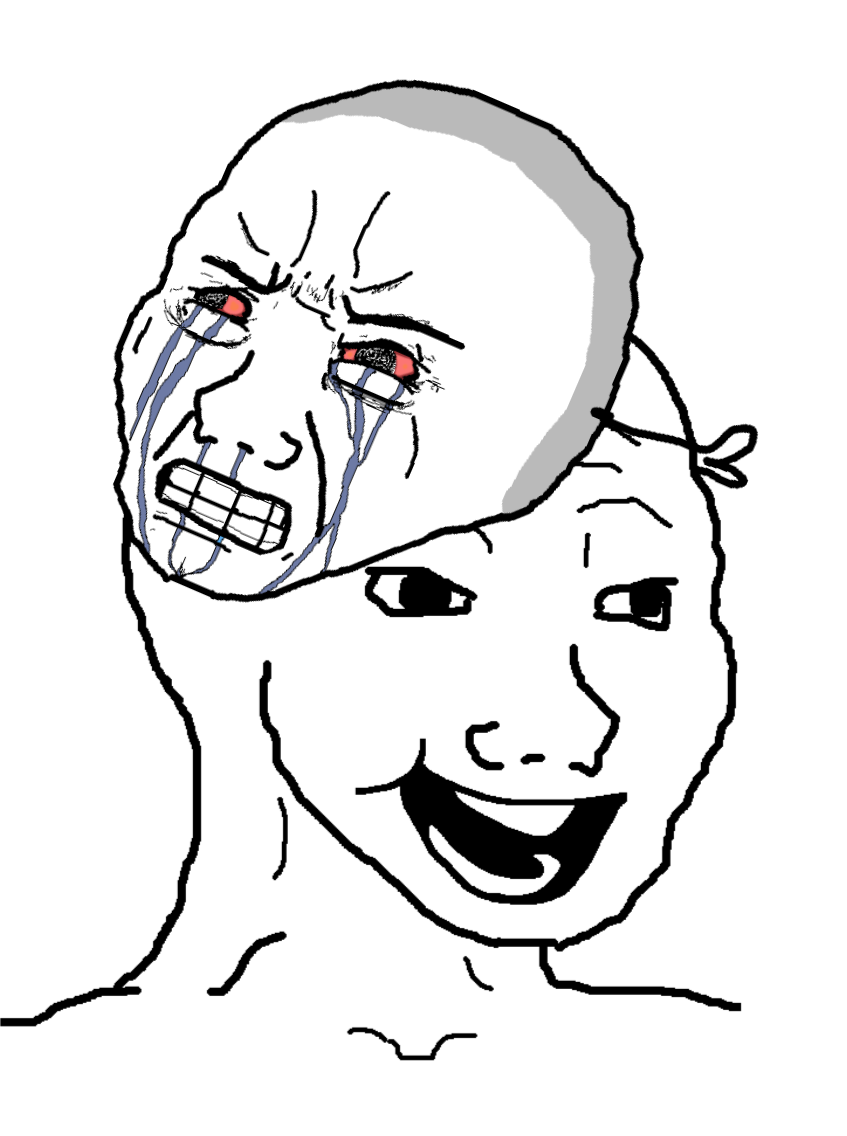
Label: 5_Bloomer